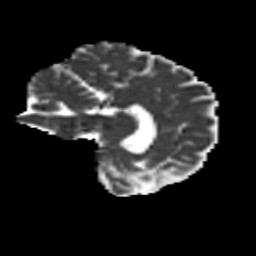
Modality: MD
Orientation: sagittal
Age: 50
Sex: male
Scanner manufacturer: siemens
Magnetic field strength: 3 T
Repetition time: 8.6 s
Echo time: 0.095 s